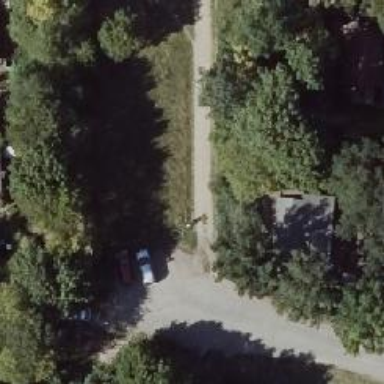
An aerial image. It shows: Compacted footway.